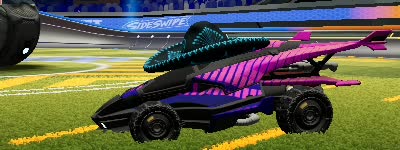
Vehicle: aftershock